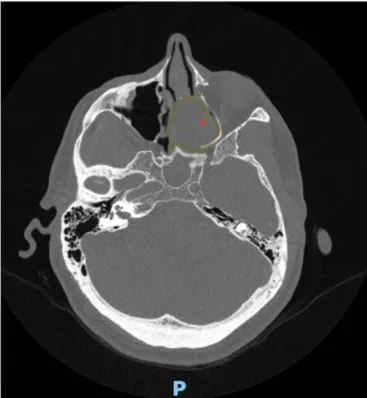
Axial CT sinus landmark without IV contrast from superior to inferior view (A-D). The sinonasal mass is marked with a red asterisk. Yellow shading and outlines indicate orbital and ethmoid sinus invasion of the tumor.
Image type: radiology (ct)